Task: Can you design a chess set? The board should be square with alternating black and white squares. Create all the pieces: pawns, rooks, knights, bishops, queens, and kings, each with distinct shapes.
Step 4131:
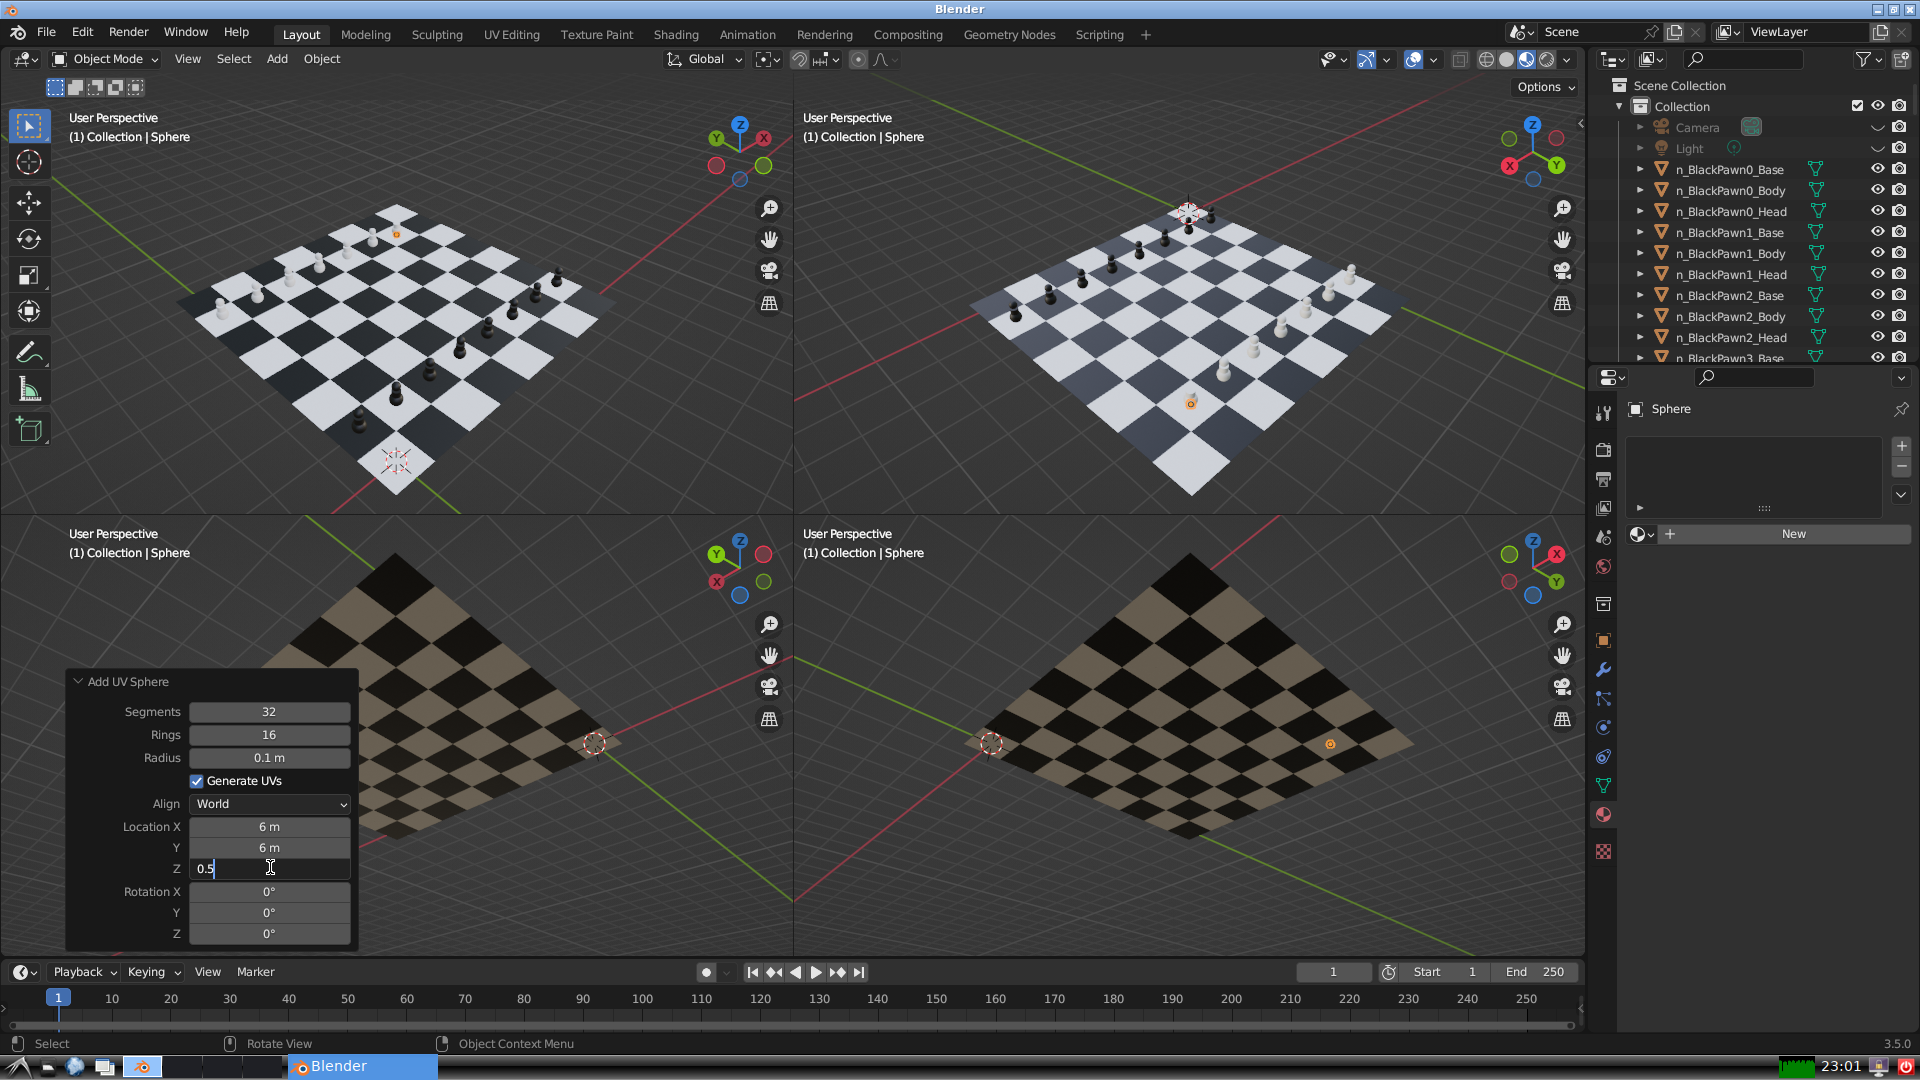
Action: {"key_press": ['Return']}